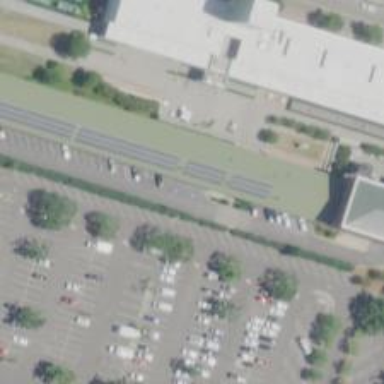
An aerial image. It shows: Parking space.